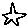
Label: star